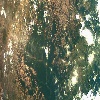
Label: land